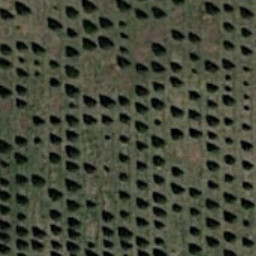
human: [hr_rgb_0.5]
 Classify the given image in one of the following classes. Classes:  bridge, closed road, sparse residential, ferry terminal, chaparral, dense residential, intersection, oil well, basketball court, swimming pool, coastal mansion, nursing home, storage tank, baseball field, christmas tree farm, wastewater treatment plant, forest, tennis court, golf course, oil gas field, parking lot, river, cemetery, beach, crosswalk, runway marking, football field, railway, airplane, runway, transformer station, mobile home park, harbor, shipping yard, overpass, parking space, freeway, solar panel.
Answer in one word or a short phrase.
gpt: christmas tree farm